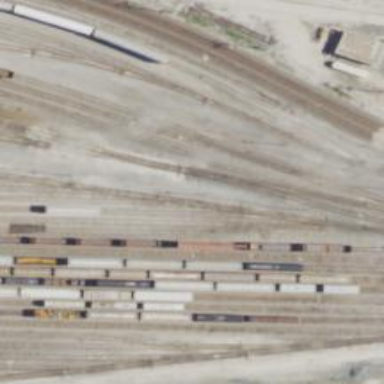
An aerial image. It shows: Railway yard.